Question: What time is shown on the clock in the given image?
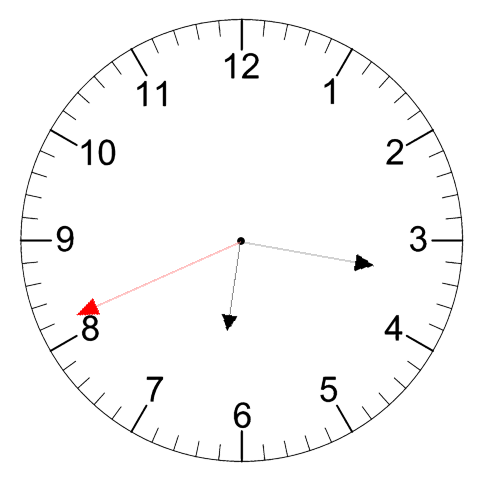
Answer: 06:16:41